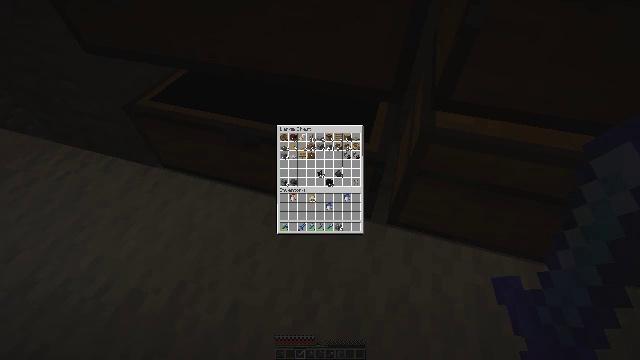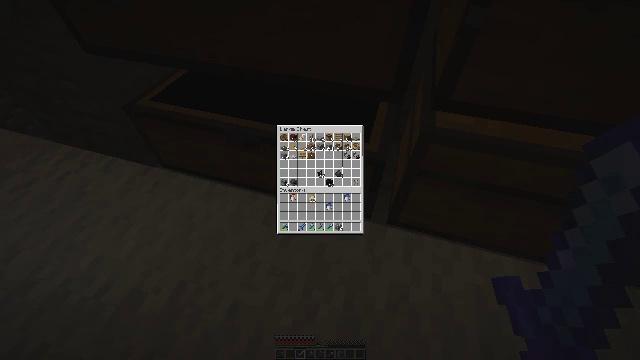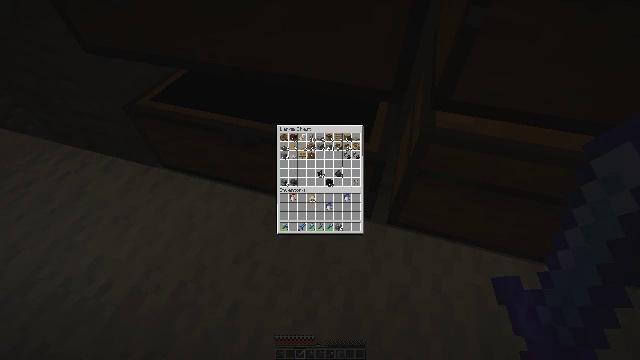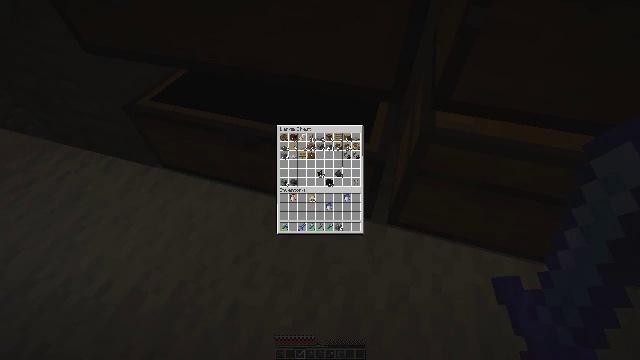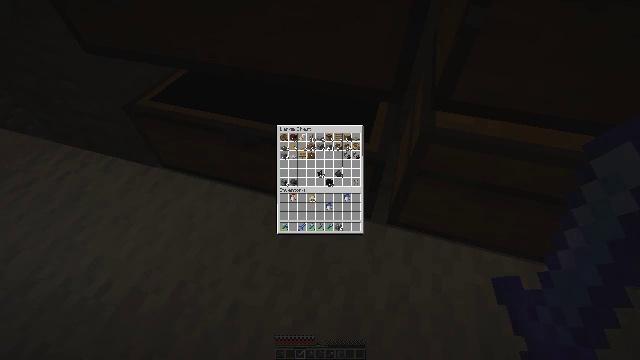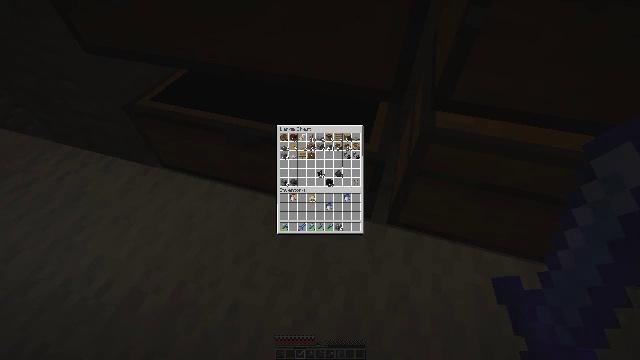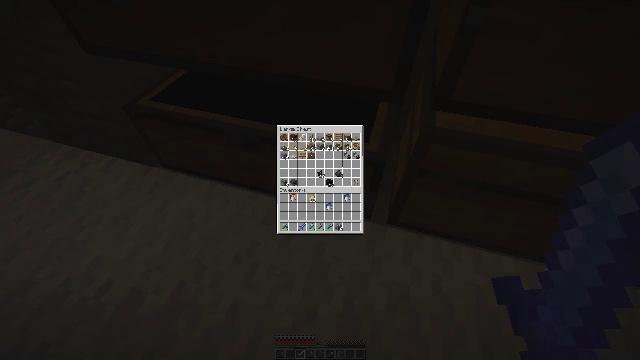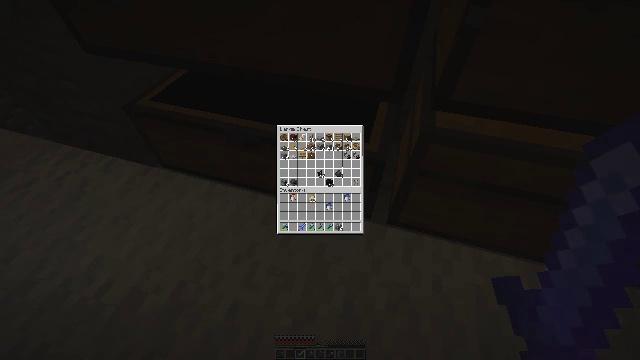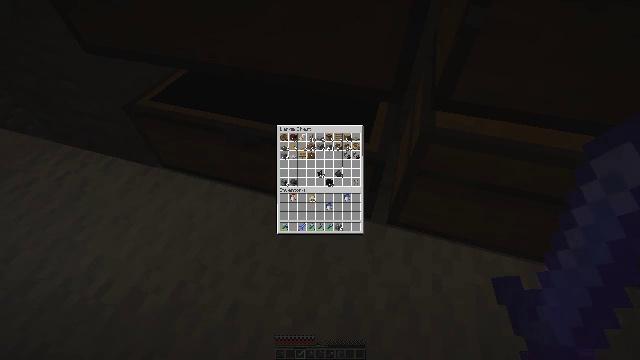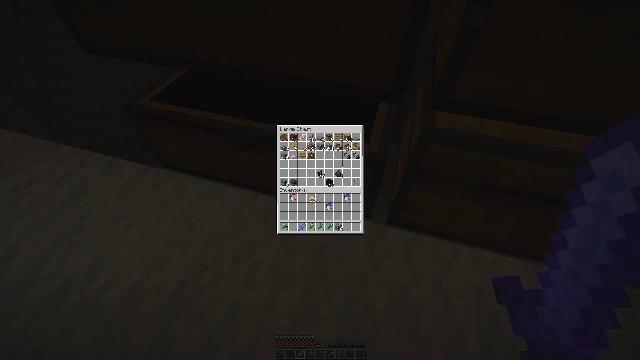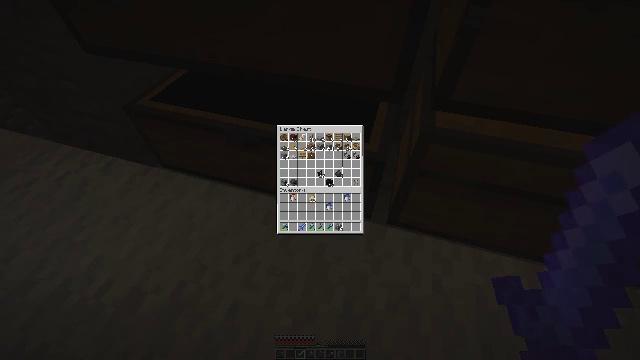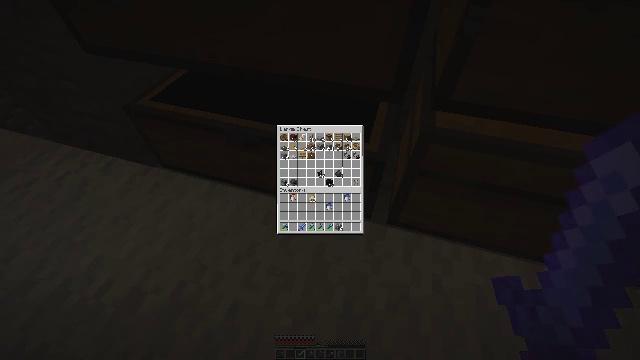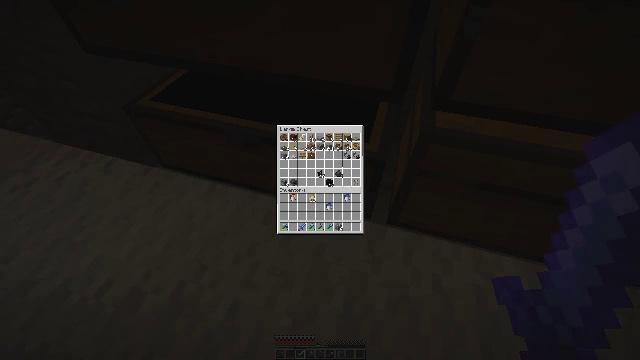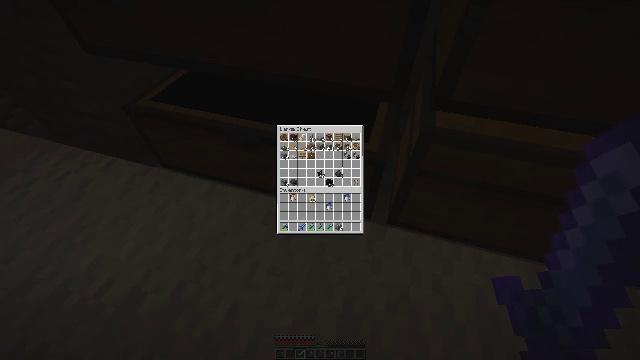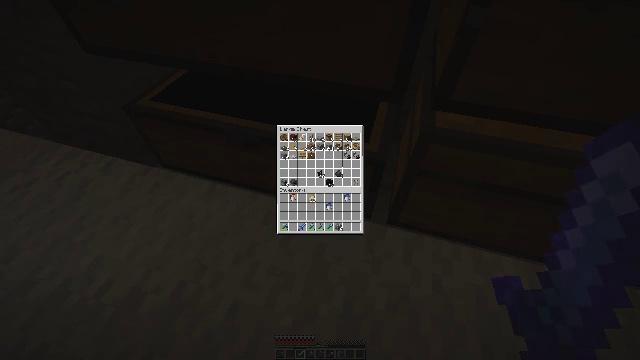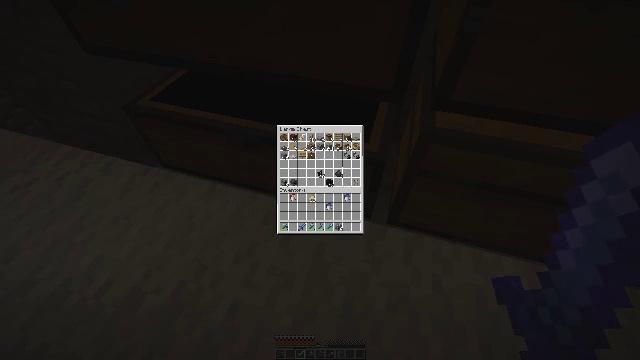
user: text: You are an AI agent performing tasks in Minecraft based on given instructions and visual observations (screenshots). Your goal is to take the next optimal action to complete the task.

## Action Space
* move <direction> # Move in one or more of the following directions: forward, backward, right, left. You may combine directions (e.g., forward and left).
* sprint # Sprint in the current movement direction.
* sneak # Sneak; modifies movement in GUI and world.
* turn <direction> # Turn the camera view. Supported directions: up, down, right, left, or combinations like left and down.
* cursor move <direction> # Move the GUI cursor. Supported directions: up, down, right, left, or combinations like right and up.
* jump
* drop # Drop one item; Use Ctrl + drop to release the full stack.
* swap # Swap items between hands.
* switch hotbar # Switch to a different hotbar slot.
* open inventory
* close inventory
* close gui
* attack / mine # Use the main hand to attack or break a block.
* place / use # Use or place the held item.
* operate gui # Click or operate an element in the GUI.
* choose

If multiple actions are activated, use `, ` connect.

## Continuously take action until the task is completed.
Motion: motion action
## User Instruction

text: Retrieve vines from walls or cliffs.
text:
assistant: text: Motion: no_op
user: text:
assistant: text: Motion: no_op
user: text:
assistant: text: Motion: no_op
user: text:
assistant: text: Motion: no_op
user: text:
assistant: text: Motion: no_op
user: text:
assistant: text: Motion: no_op
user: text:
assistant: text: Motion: no_op
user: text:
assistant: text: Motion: no_op
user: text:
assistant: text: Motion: no_op
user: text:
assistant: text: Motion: no_op
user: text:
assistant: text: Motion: no_op
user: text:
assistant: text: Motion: no_op
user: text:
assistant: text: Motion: no_op
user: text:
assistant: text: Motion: no_op
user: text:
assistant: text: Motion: no_op
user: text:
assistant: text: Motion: no_op
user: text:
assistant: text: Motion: no_op
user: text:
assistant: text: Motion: no_op
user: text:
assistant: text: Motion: no_op
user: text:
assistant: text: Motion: no_op
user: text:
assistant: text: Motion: no_op
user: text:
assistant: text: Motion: no_op
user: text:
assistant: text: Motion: no_op
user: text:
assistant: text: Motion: no_op
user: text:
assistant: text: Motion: no_op
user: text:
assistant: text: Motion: no_op
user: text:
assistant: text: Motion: no_op
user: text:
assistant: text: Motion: no_op
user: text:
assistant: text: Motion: no_op
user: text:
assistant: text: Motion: no_op